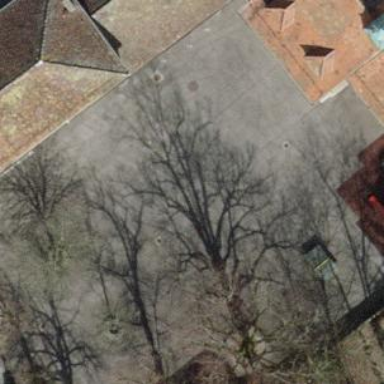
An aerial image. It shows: School.